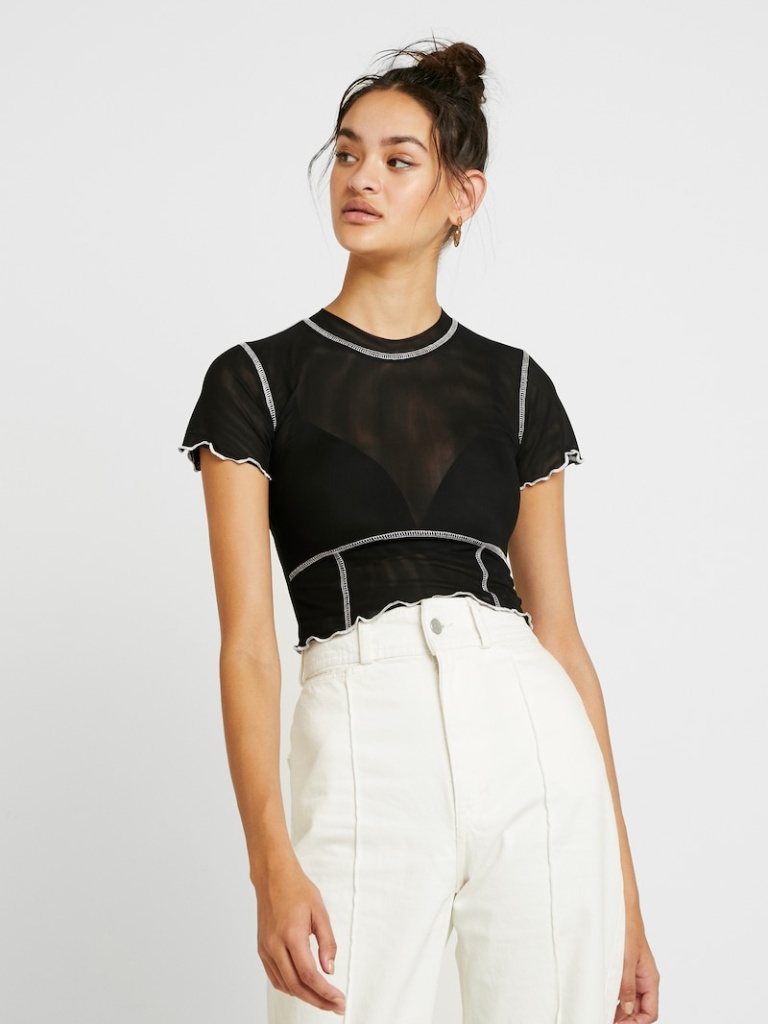
mesh tight short sleeve cropped length Fully Tucked in crew t-shirt